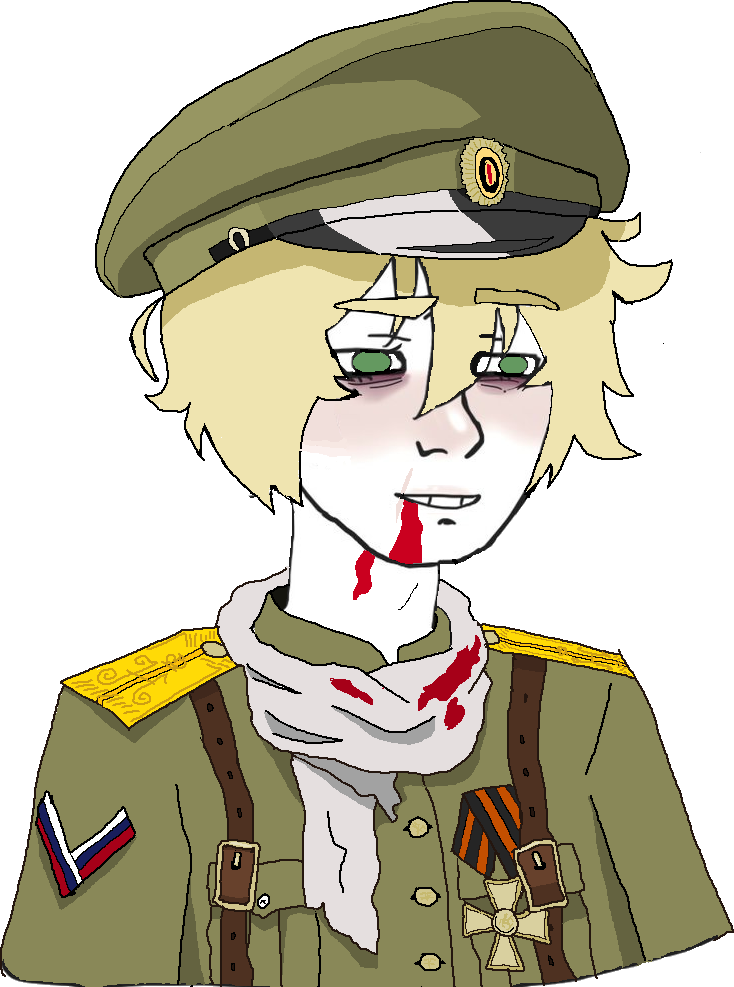
Label: 5_Twinkjak